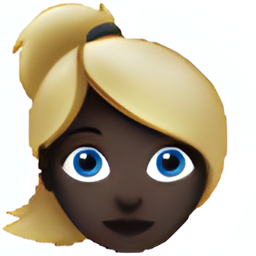
Name: blonde woman type 6
Emoji: 👱🏿‍♀️
Group: People & Body
Sub-group: person